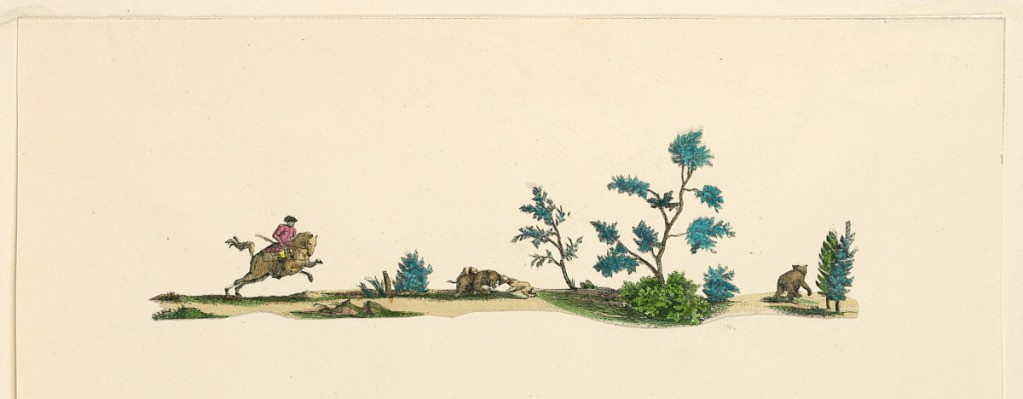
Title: Engraving
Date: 18th century
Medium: Black ink and watercolors on paper
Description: Horizontal strip: bear hunt. At left a hunter on charging horse approaches a clearing in which two dogs are struggling with a bear; at right, a lone bear leaves unnoticed. In greens and browns with touches of red.